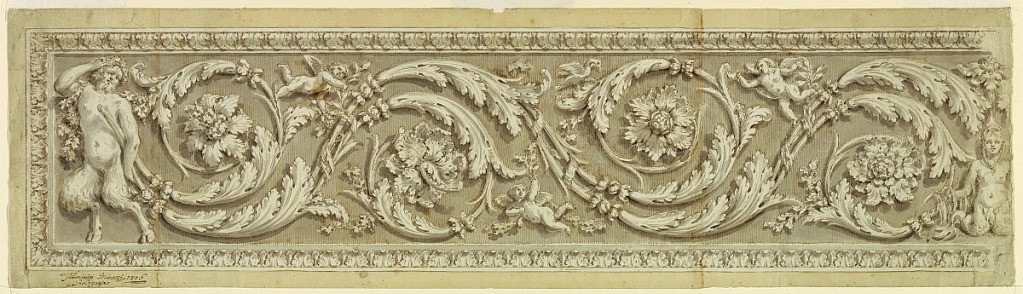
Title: Ornamental Panel
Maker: Flaminio Innocenzi Minozzi, Italian, 1735 – 1817
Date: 1806
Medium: Pen and brown ink, brush and gray wash on three sheets of paper joined vertically, lined with cardboard
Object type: Drawing
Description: Design for an ornamental panel.  Horizontal design with Acanthus rinceau/scrolls, the stem being held by a satyr, situated at the left side of the sheet. The pattern terminates at right with a scroll, touched by a female figure with fishtail legs and a plant sprouting from her head.  Intended to be the center of the entire frieze.  Three putti and a bird placed in the areas free of the Acanthus motif.  Framed on all sides.  Signed at the lower left corner.